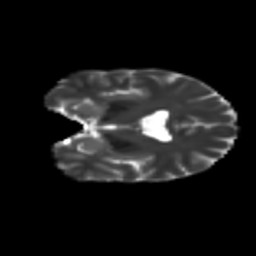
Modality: T2w
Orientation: coronal
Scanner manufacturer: siemens
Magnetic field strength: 3 T
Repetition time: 9.2 s
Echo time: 0.084 s